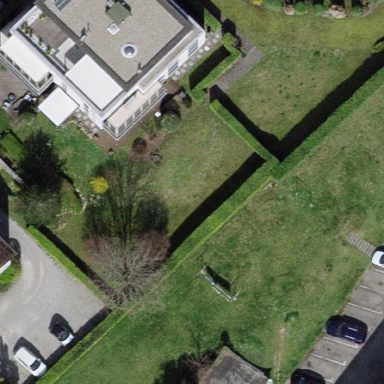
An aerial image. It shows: Garden surrounded by fence.